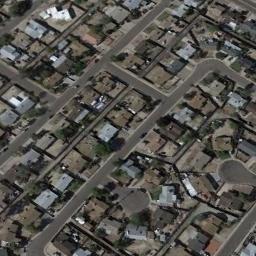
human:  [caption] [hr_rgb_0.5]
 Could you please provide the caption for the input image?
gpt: The dense residential is next to the road .

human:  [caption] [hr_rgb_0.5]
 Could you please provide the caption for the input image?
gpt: A dense residential area has lots of houses arranged neatly while some roads go through the residential area .

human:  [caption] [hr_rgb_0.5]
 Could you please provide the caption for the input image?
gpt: A few houses in the residential area are red .

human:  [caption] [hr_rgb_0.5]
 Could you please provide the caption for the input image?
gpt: In densely populated areas there are many roads and neatly arranged houses and trees as well as large lawns and many vehicles .

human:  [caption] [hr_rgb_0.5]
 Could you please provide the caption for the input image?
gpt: There are many brown buildings on dense residential area .